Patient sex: F
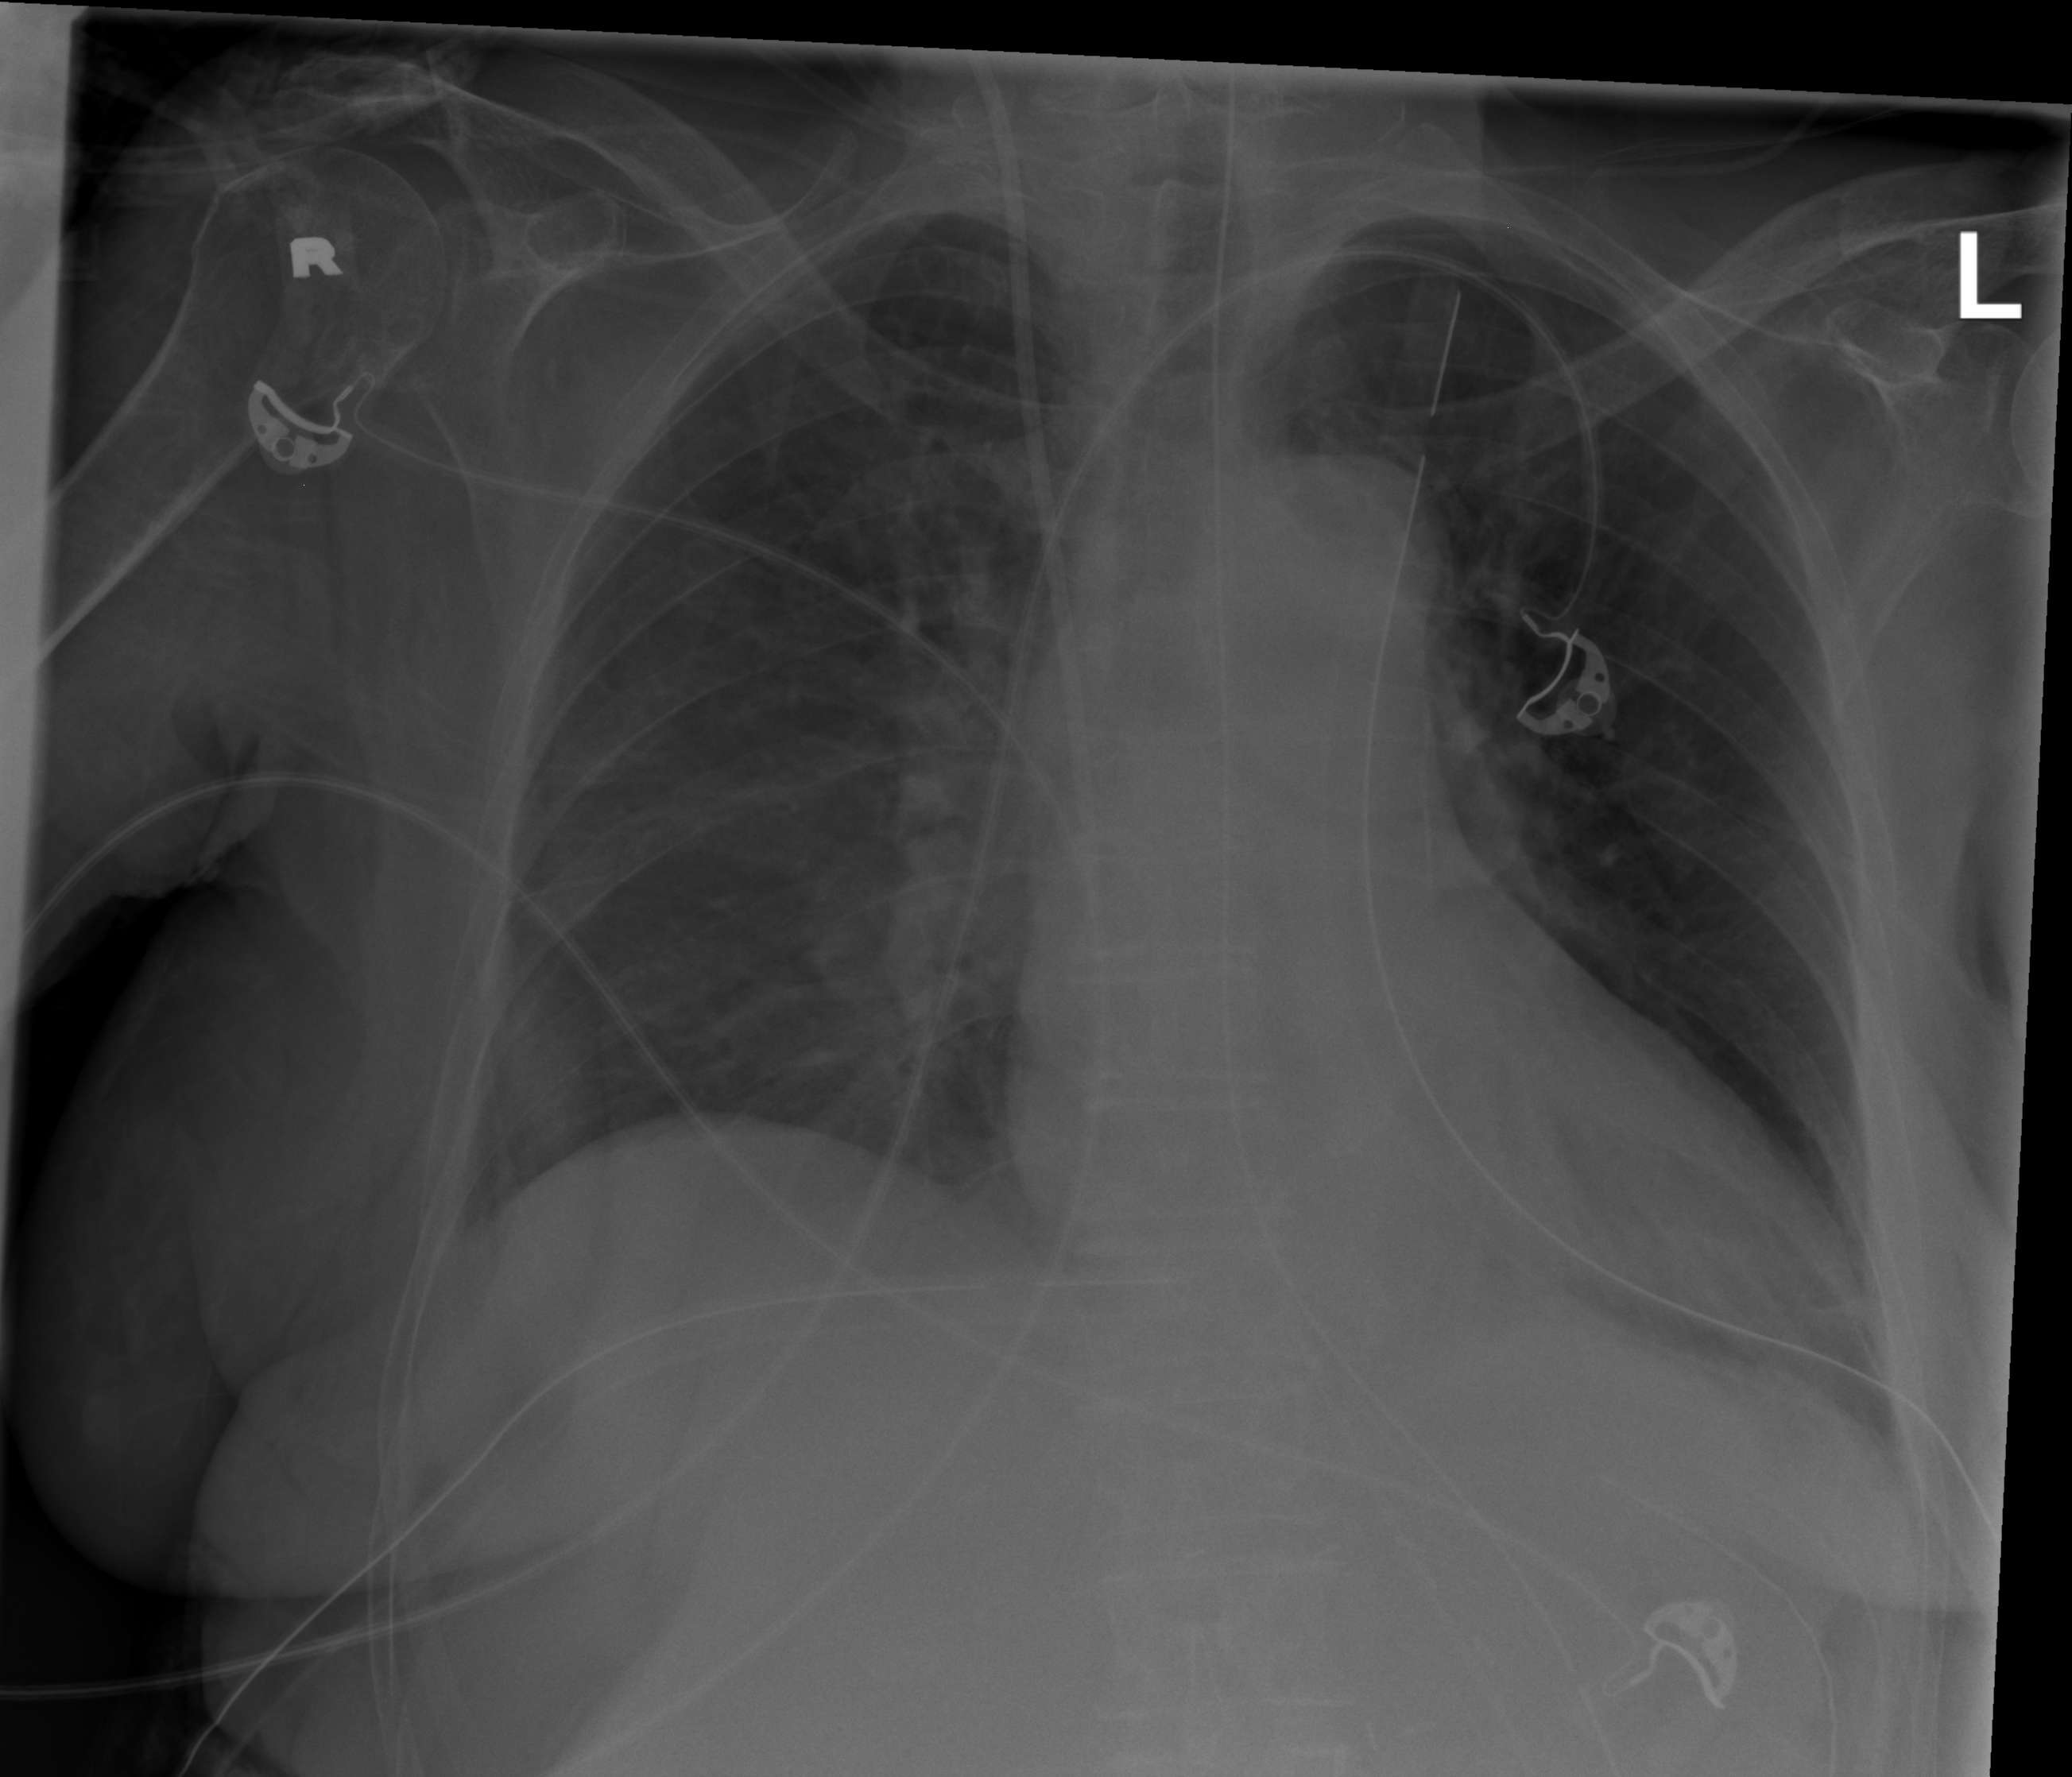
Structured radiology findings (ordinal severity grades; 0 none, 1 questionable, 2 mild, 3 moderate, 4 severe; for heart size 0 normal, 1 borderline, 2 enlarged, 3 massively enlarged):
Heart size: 2
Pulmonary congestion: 2
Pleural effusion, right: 1
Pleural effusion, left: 1
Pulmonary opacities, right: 0
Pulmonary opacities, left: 0
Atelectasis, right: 0
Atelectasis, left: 2